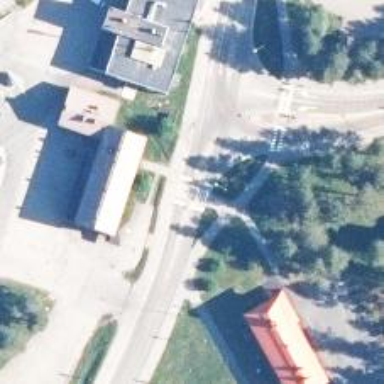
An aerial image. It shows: Cycleway with marked zebra crossing on asphalt surface.